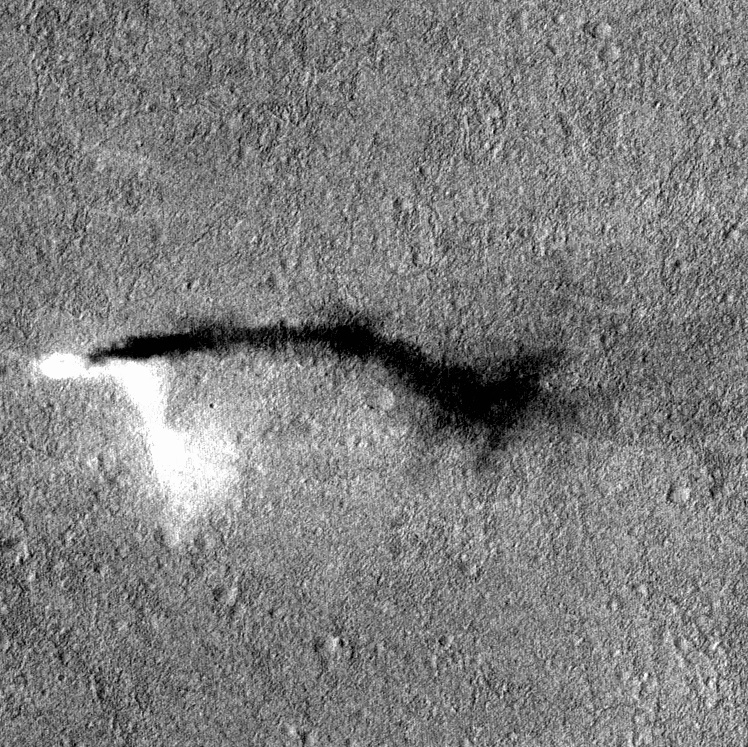
Label: dustdevil